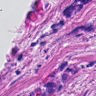
Metastatic tissue present: yes